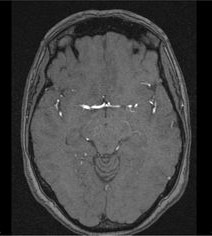
Label: notumor